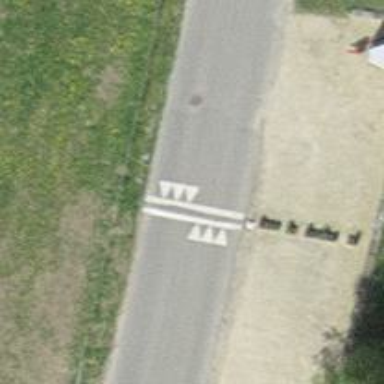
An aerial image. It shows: Bump for traffic calming.